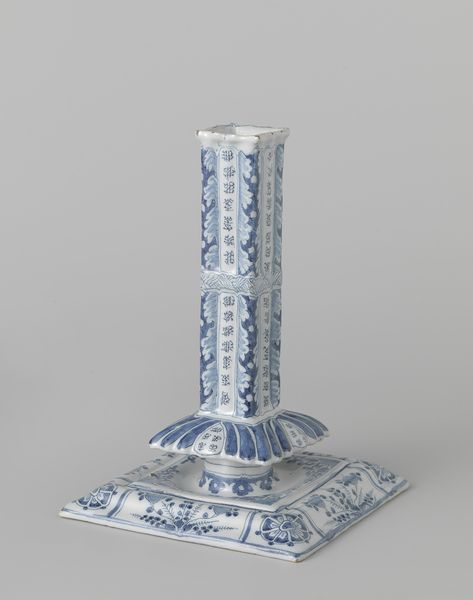
Titel: Kandelaar
Künstler: De Grieksche A
Standort: Amsterdam
Institution: Rijksmuseum
Schlagwörter: blau, weiß, geschwungen, sockel, pflanzen, keramik, vase, hellblau, ornamente, schriftzeichen, porzellan, geschirr, chinesisch, china, kerzenständer, glasiert, fayence, eckiger boden, blau gemustert